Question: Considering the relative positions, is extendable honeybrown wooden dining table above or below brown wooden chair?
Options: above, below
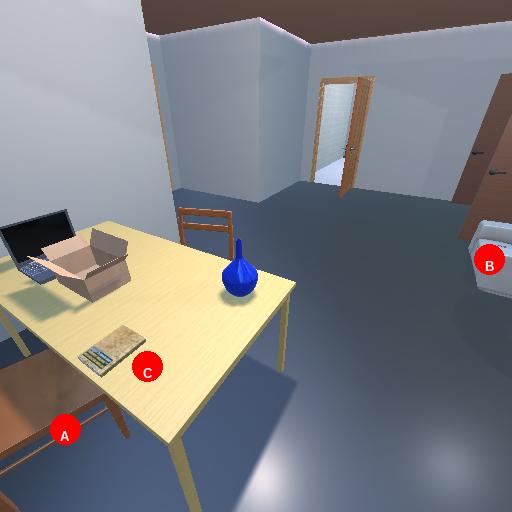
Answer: above